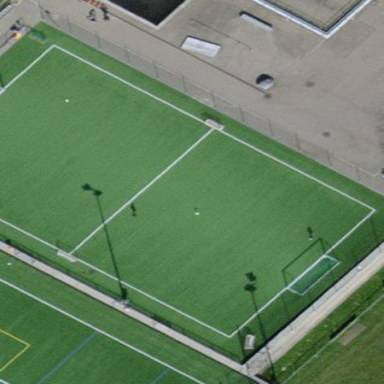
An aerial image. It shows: Soccer pitch for leisureland activities.